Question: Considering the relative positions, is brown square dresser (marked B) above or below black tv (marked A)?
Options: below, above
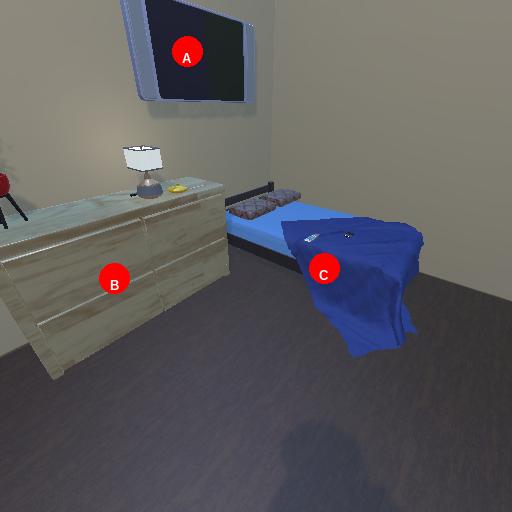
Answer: below